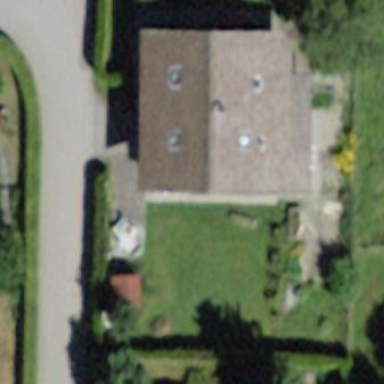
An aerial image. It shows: Detached building.